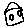
Label: house